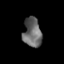
Tissue: skin
Cell type: Epithelial cells
Senescence score: 0.2827
Nuclear area (px): 523
Mean DAPI intensity: 104.662